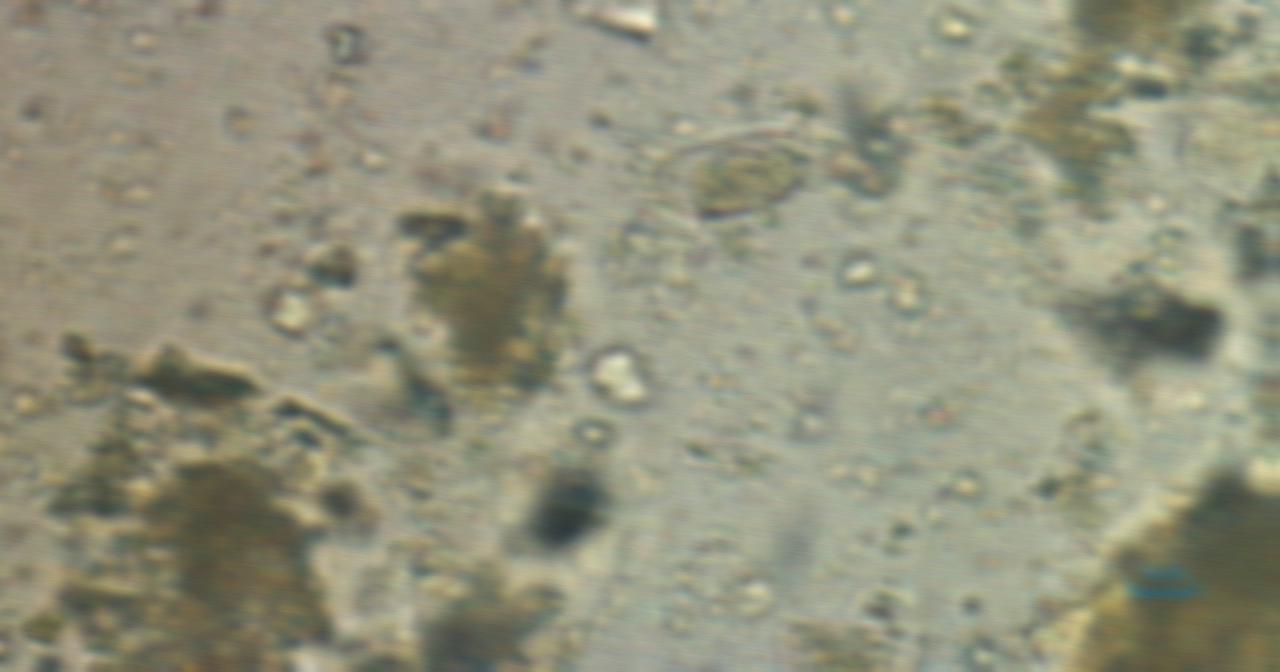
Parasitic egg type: Capillaria philippinensis